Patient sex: M
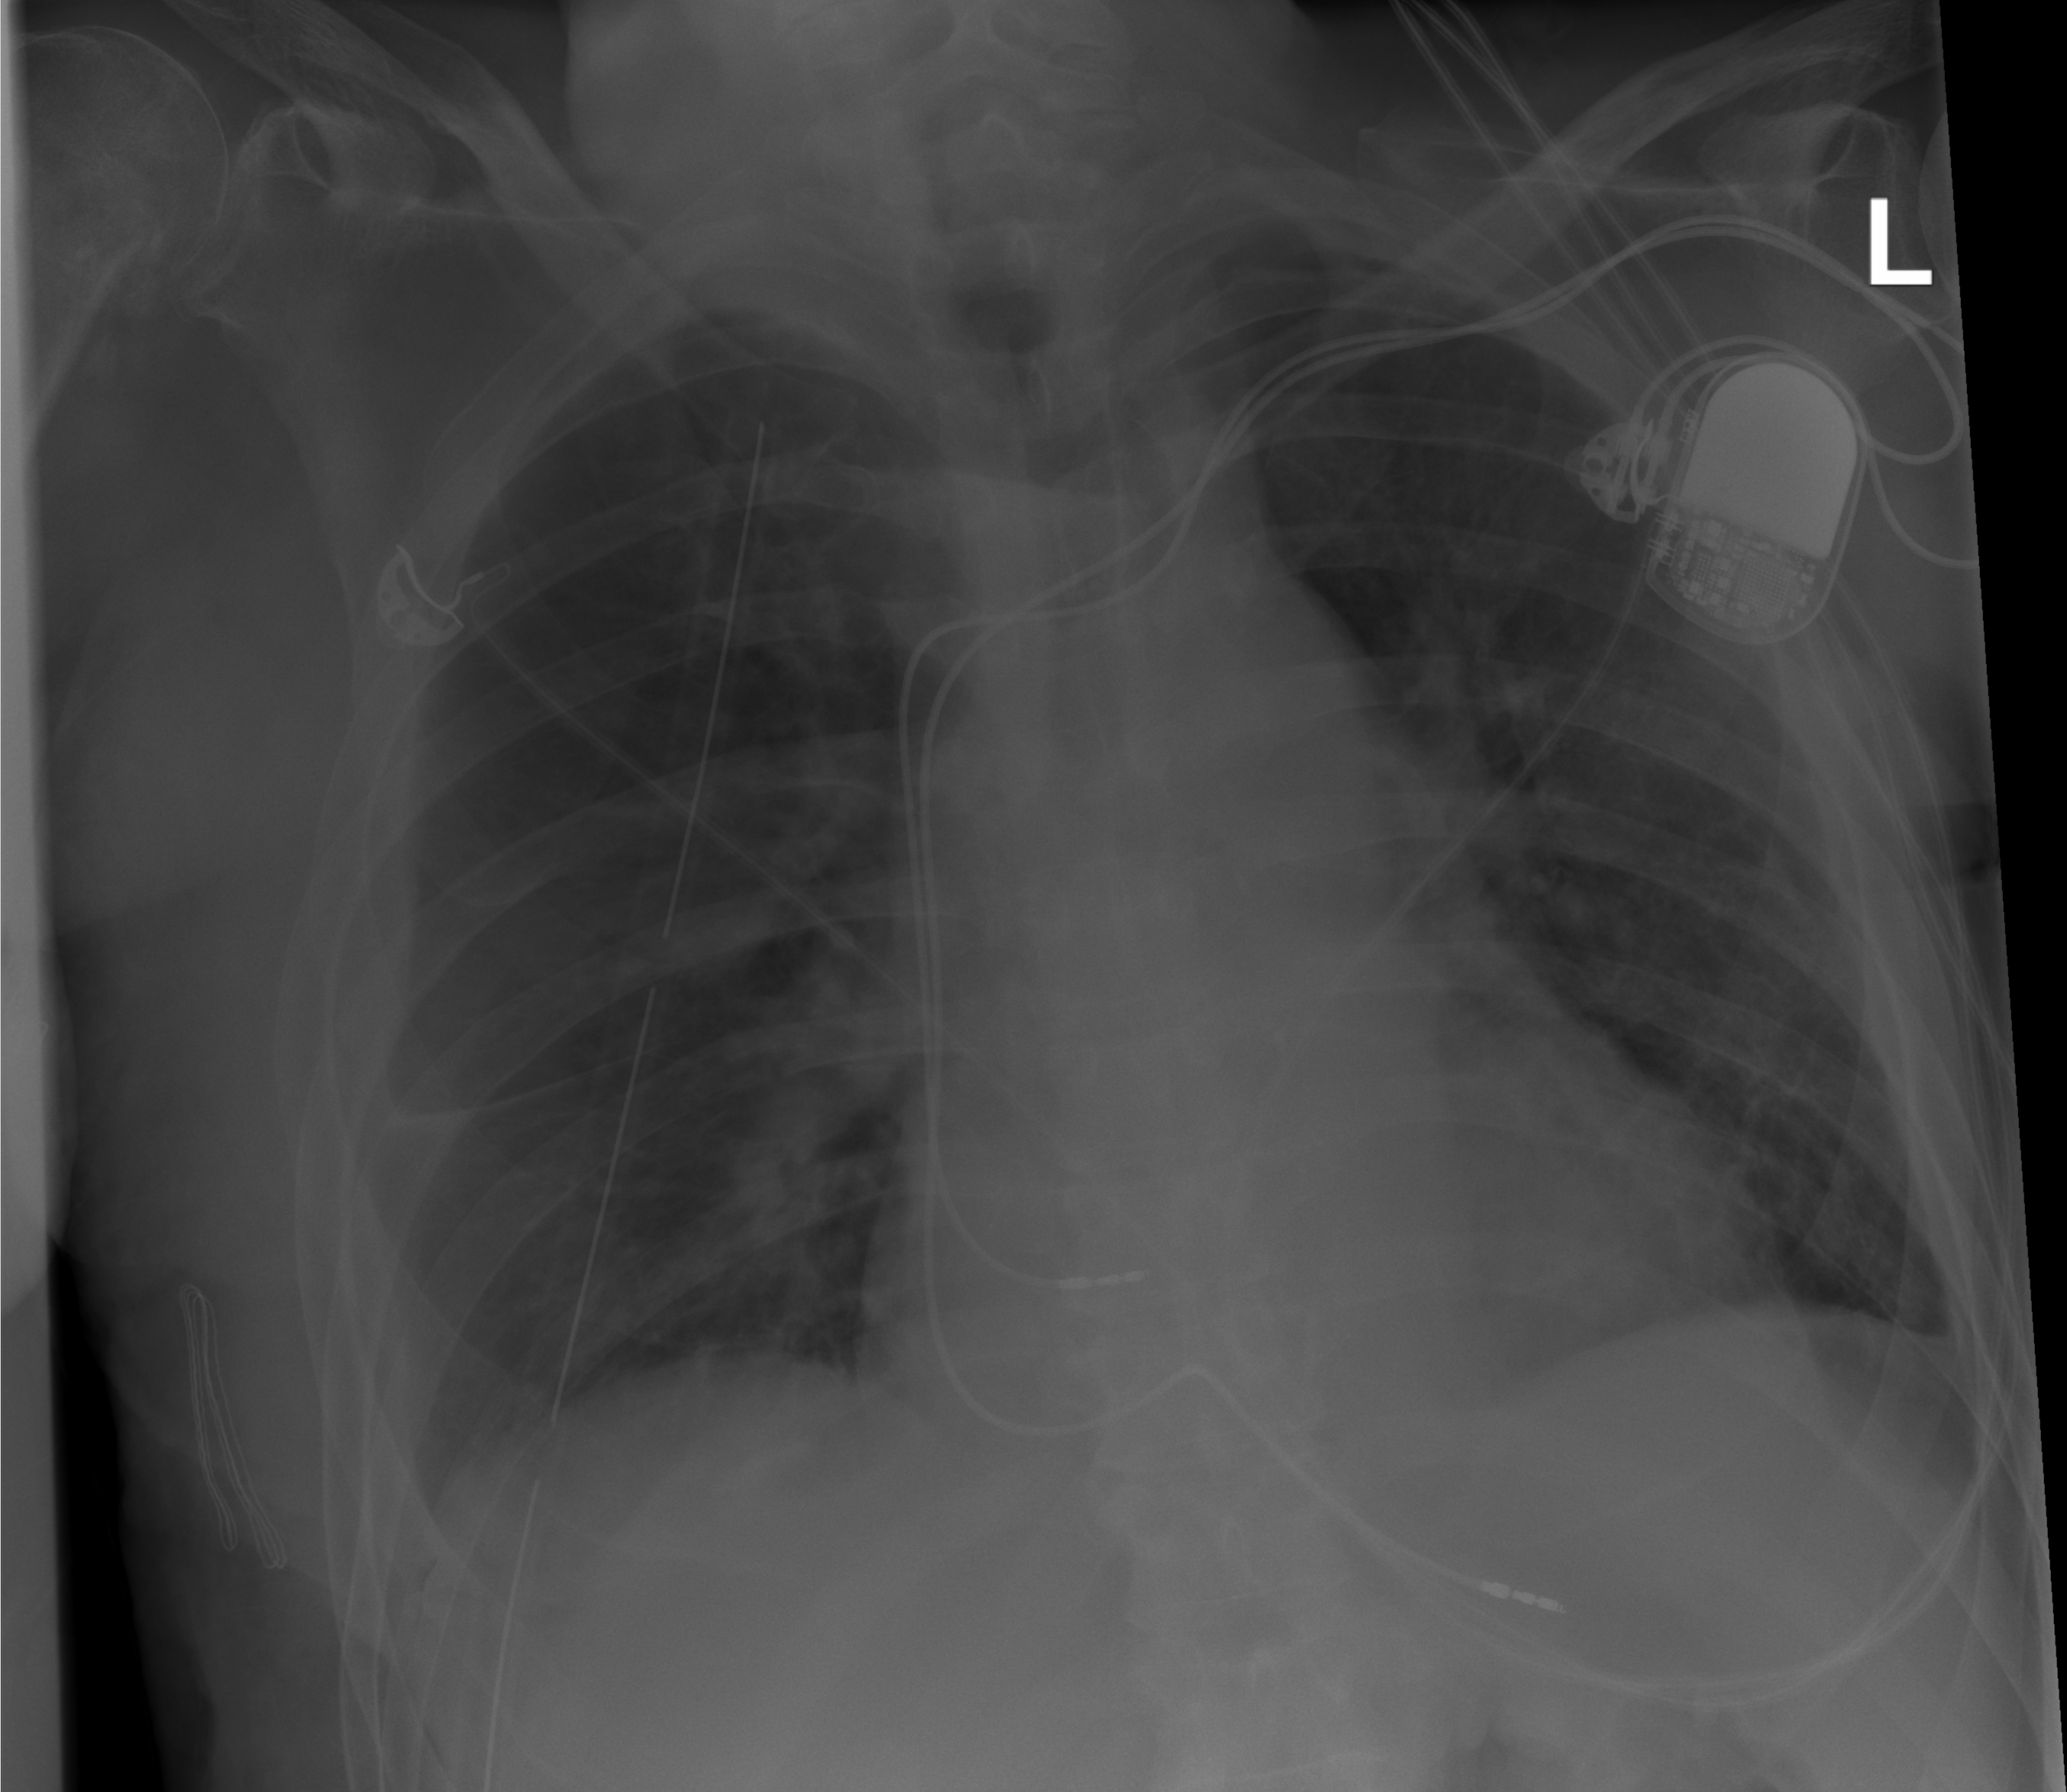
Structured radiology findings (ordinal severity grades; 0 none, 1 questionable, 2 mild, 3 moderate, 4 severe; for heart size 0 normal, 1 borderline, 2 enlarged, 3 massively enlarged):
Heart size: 2
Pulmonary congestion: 2
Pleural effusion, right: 1
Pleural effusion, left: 0
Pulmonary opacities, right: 0
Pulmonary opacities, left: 0
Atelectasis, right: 2
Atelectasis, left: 2